【题型】解答题　【知识点】平面几何　【难度】easy
如图，在 $\triangle ABC$ 和 $\triangle ADE$ 中，已知 $\angle 1 = \angle 2$，请你添加一个条件：\underline{\qquad\qquad}，使 $\triangle ABC \sim \triangle ADE$，并说明理由。

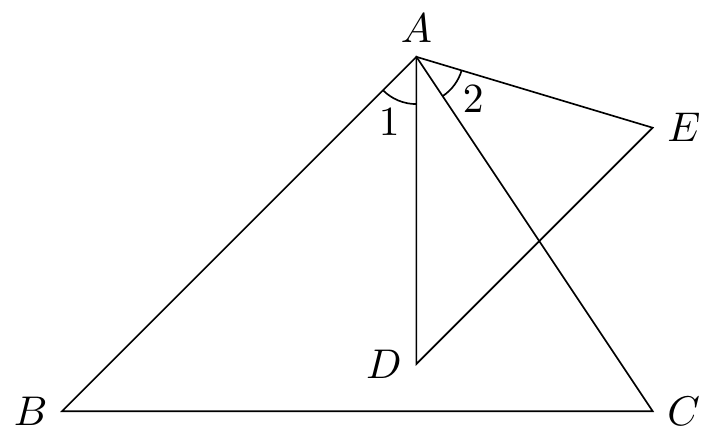
【解答】
解：添加条件 $\angle B = \angle D$，理由如下：

$\because \angle 1 = \angle 2$，

$\therefore \angle 1 + \angle CAD = \angle 2 + \angle CAD$，即 $\angle BAC = \angle DAE$。

又 $\because \angle B = \angle D$，

$\therefore \triangle ABC \sim \triangle ADE$。